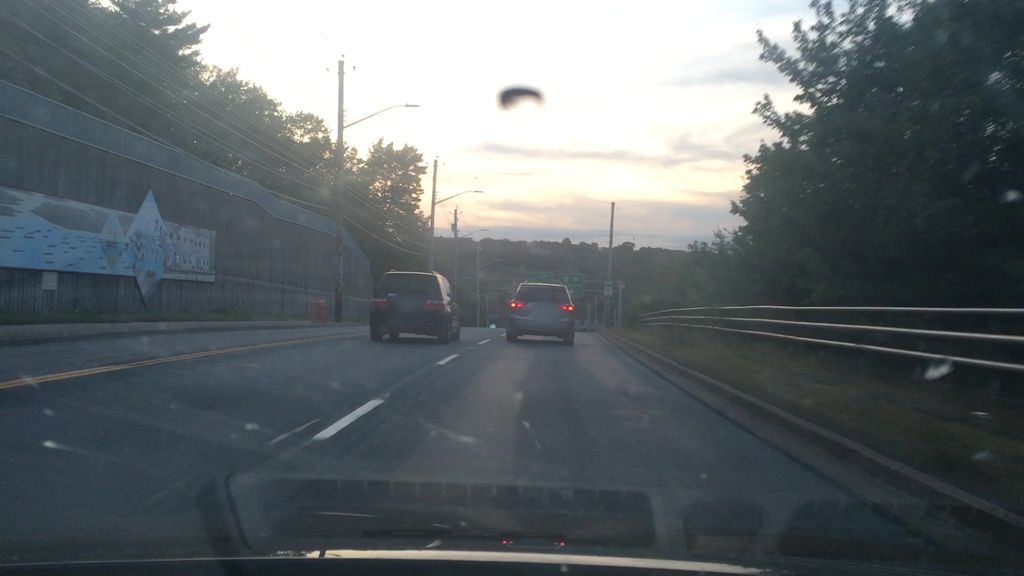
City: halifax